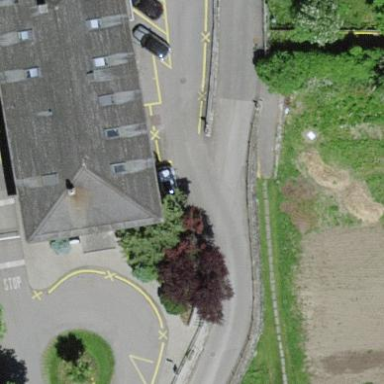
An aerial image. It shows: Hospital building.